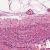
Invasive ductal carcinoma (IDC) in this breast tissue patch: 0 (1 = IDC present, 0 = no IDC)